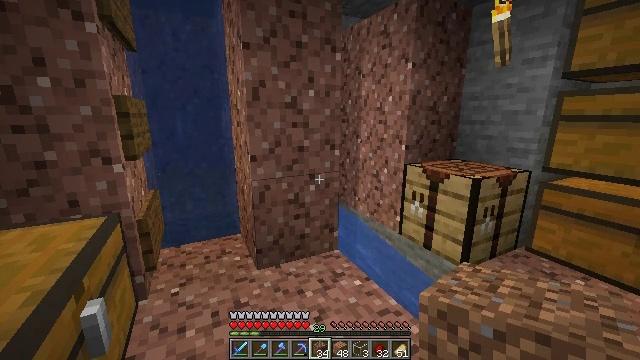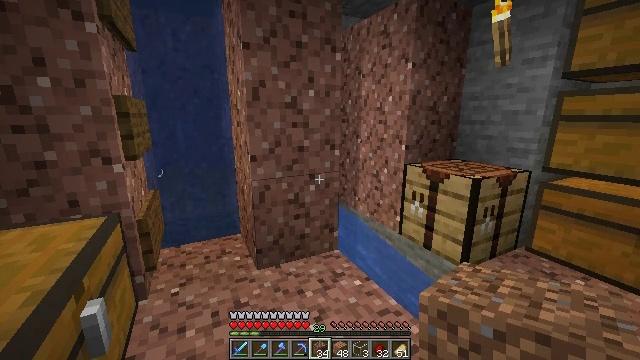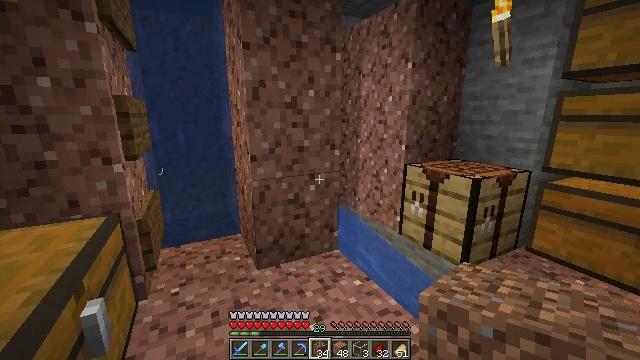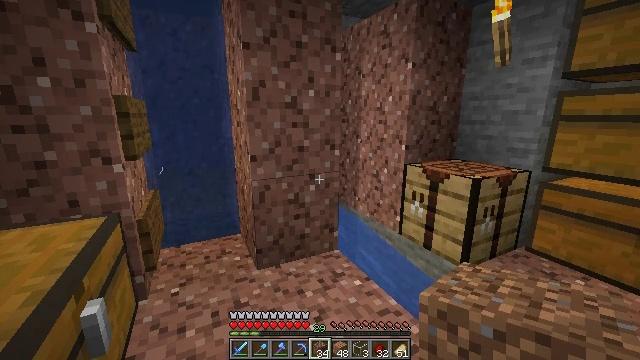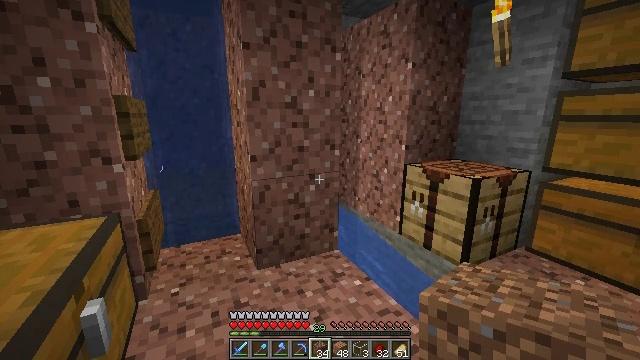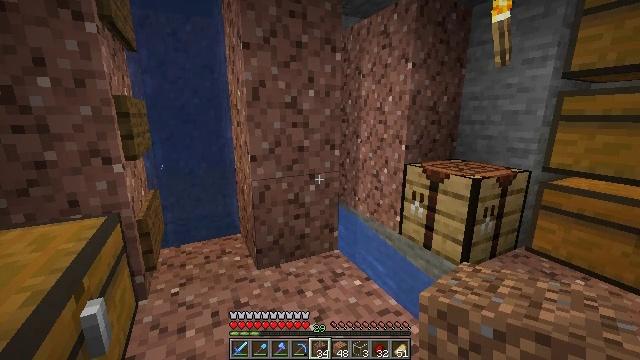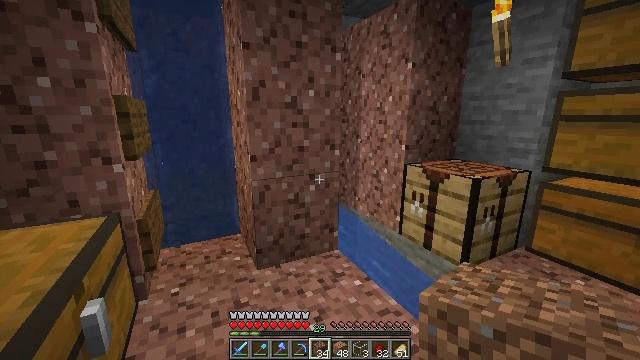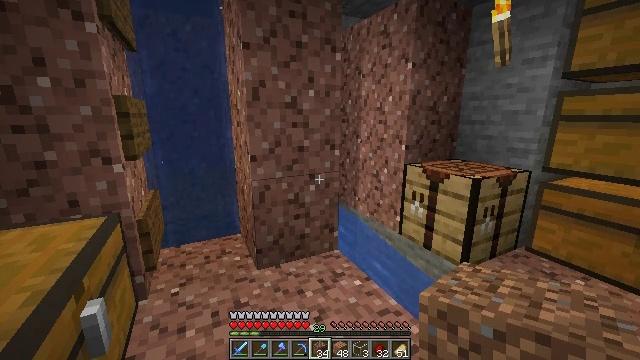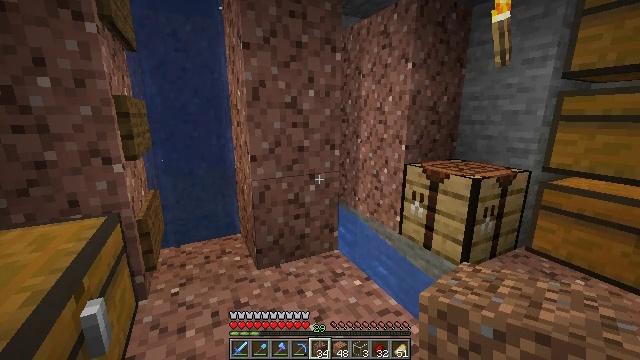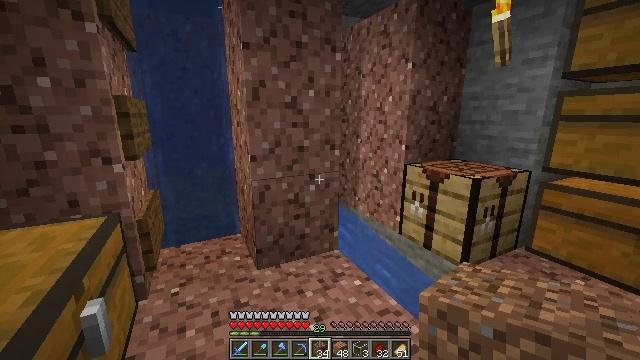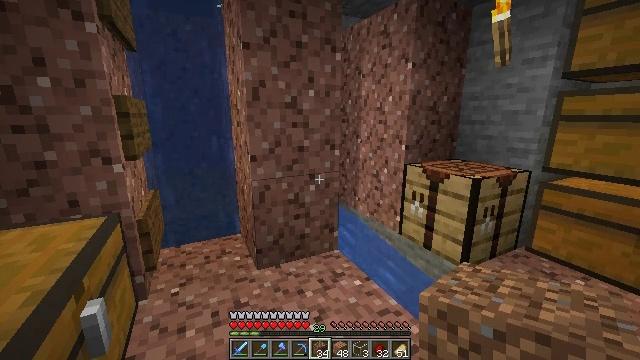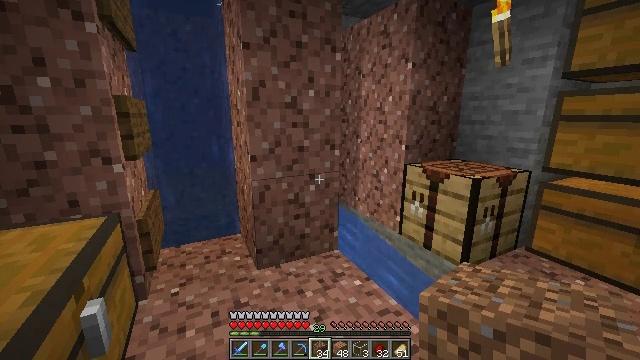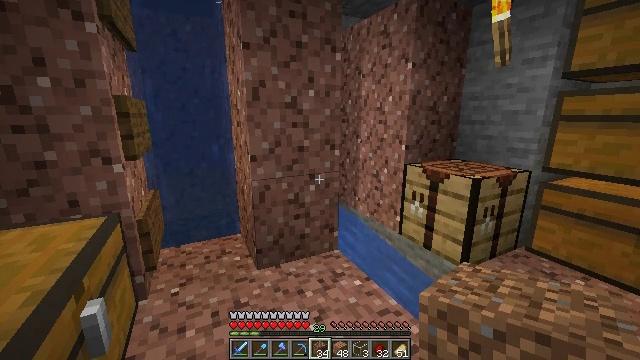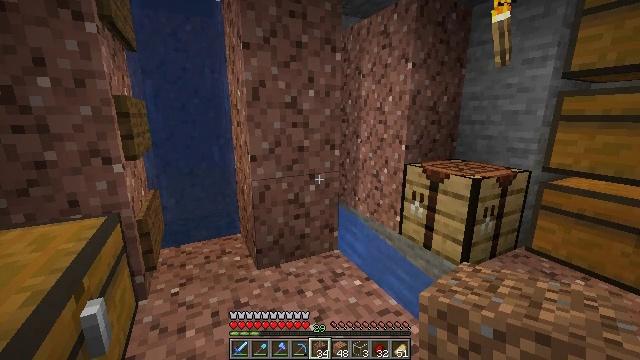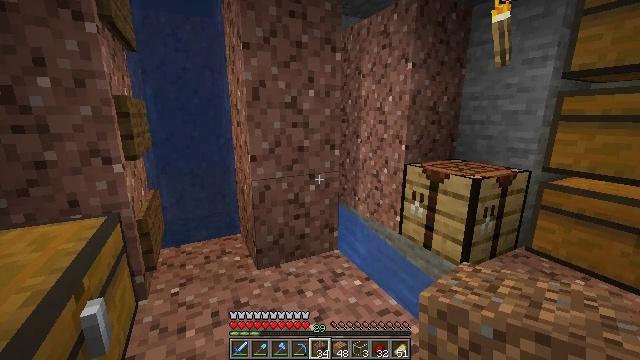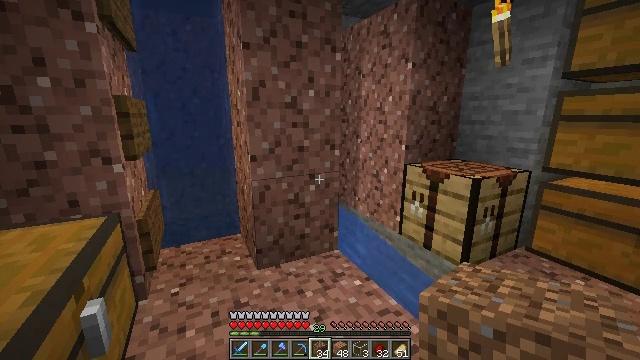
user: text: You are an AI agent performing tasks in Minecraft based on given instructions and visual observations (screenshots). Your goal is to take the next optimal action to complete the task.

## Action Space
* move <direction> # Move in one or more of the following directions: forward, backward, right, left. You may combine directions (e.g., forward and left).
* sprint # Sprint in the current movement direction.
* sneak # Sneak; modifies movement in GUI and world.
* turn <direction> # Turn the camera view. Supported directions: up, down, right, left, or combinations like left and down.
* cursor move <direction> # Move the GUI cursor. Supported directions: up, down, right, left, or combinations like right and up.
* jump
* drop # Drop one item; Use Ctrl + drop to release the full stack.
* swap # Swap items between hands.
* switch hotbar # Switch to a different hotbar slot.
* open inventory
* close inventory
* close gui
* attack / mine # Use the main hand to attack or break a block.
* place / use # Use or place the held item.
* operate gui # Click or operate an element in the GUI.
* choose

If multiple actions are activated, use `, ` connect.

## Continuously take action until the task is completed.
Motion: motion action
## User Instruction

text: Combine gold ingots to make a golden helmet.
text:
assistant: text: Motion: no_op
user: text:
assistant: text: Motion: no_op
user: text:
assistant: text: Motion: no_op
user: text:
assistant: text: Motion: no_op
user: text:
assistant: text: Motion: no_op
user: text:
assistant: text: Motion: no_op
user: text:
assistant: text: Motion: no_op
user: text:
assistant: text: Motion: no_op
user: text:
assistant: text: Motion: no_op
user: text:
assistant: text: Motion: no_op
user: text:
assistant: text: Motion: no_op
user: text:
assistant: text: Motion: no_op
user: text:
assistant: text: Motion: no_op
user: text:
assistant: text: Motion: no_op
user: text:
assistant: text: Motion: no_op
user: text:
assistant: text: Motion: no_op
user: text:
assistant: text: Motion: no_op
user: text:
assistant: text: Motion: no_op
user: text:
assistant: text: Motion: no_op
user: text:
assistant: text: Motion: no_op
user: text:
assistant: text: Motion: no_op
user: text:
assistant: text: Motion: no_op
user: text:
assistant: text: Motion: no_op
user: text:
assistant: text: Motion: no_op
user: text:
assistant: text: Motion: no_op
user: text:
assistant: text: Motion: no_op
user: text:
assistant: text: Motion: no_op
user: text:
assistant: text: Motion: no_op
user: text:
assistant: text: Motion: no_op
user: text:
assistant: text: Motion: no_op